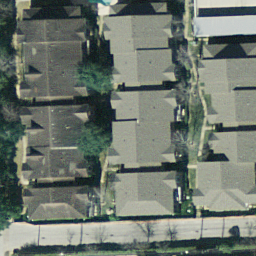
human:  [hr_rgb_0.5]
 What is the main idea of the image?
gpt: dense residential